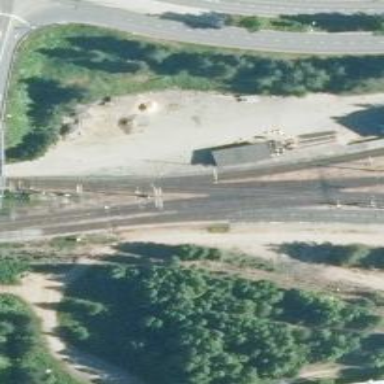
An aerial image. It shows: Continuous rail railway with electrified contact line.